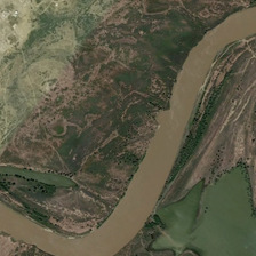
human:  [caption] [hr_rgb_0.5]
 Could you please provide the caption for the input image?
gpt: This is a mountain on the river.

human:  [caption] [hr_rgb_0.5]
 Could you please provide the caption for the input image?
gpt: the water from the mountains to stay .

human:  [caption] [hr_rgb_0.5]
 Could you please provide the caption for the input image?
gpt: It's a mountain by the river.

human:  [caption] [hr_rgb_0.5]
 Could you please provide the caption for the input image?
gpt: It is a mountain by the river.

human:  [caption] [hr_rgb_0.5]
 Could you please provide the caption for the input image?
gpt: This is a mountain on the river.